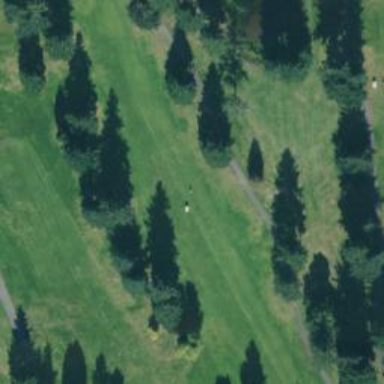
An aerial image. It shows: Golf hole.